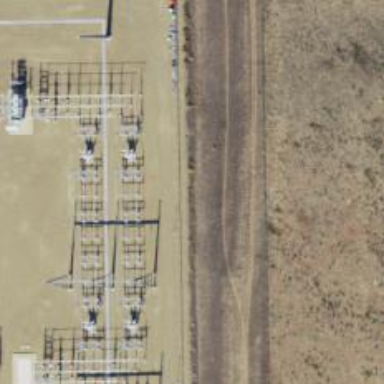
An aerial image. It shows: Switch for power supply.